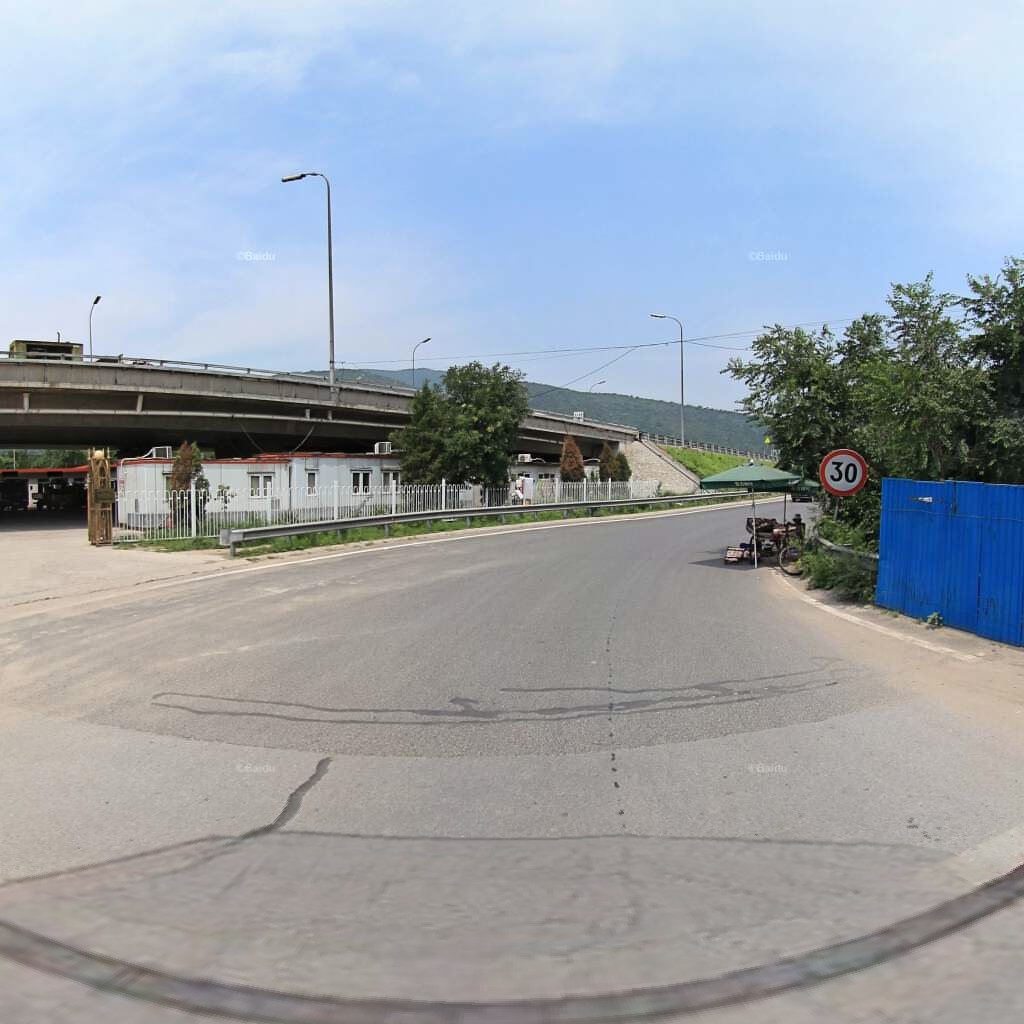
Region: Haidian
Road damage annotations: longitudinal patch, transverse patch, transverse patch